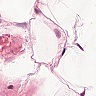
Metastatic tissue present: no